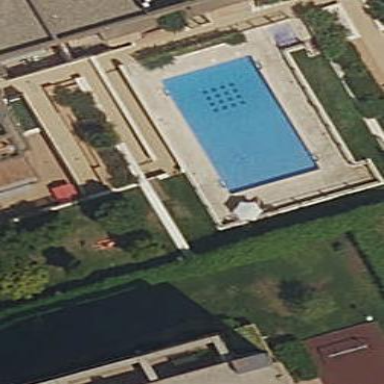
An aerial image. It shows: Swimming pool located in leisure land.